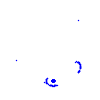
Particle: kaon